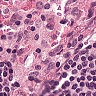
Metastatic tissue present: no